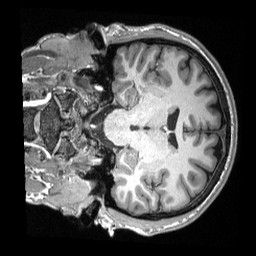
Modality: T1w
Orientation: coronal
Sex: male